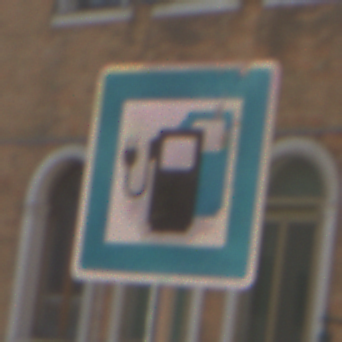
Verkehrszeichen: LadestationFuerElektrofahrzeuge
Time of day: MorningAfternoon
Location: Outdoor (Urban)
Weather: Clear
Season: NotSpecified
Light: Natural